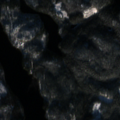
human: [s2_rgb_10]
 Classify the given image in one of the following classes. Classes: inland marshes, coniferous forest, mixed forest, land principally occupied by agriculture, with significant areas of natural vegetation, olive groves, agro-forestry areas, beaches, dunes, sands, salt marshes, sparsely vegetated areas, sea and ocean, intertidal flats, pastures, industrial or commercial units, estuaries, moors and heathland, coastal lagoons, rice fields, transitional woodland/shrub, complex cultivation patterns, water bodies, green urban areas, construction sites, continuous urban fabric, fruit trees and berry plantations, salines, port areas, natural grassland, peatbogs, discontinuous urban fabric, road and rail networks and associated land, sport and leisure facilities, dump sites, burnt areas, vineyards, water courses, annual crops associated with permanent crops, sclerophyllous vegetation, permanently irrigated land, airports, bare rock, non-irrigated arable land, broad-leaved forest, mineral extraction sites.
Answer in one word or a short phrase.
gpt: coniferous forest, mixed forest, transitional woodland/shrub, water bodies